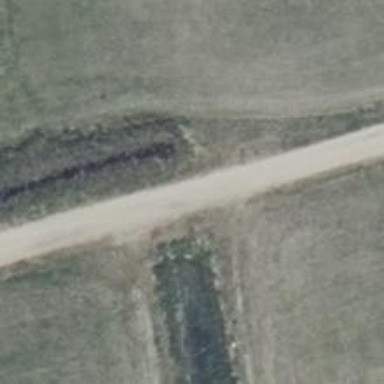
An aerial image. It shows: Culvert tunnel.